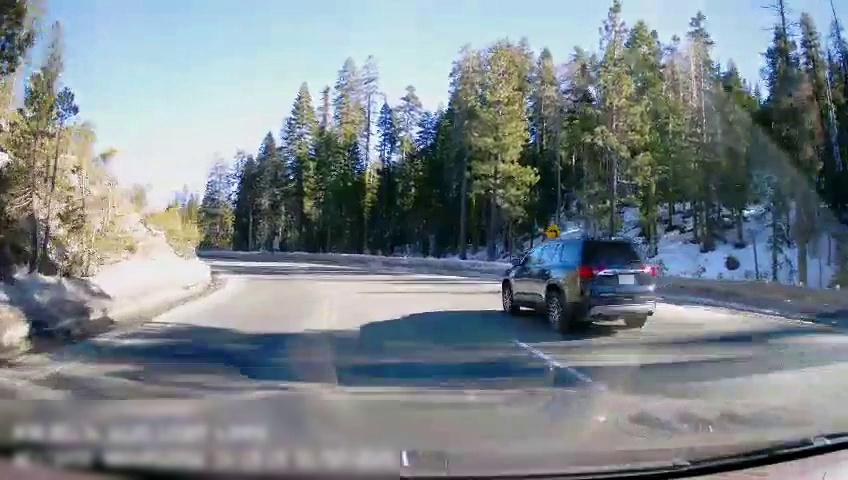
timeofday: Day
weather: Sunny
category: Drivable Space
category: Vehicles | SUV
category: Lanes | Current Lane
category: Traffic | Signs